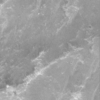
Label: not_dusty